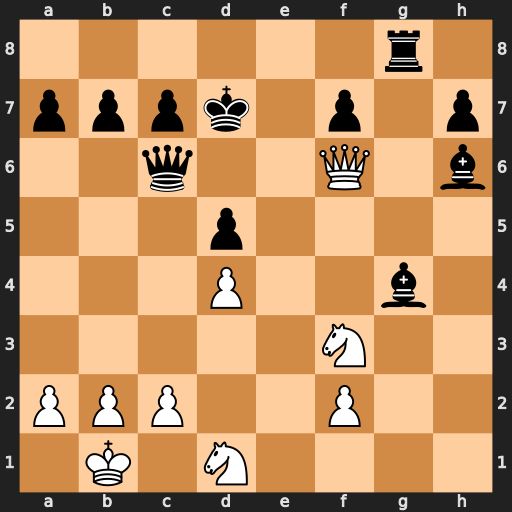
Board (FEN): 6r1/pppk1p1p/2q2Q1b/3p4/3P2b1/5N2/PPP2P2/1K1N4
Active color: w
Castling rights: -
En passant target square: -
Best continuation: Ne5+ Kc8 Nxc6